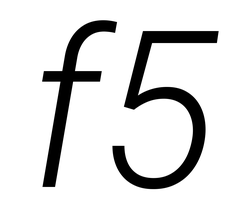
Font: Roboto-Italic_Light_Italic